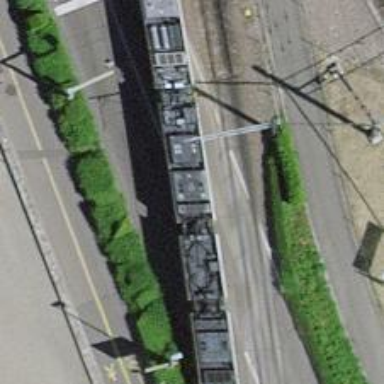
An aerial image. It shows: Tram railway with one track and electrified by contact line.